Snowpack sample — Snodgrass Mountain, Crested Butte, Colorado (2/4/25, 12:06 PM MST)
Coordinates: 38.923, -106.968
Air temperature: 35 °F
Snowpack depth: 80 cm
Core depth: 40 cm
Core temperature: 32 °F
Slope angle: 14°, slope face: 78°
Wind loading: low
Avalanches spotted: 0
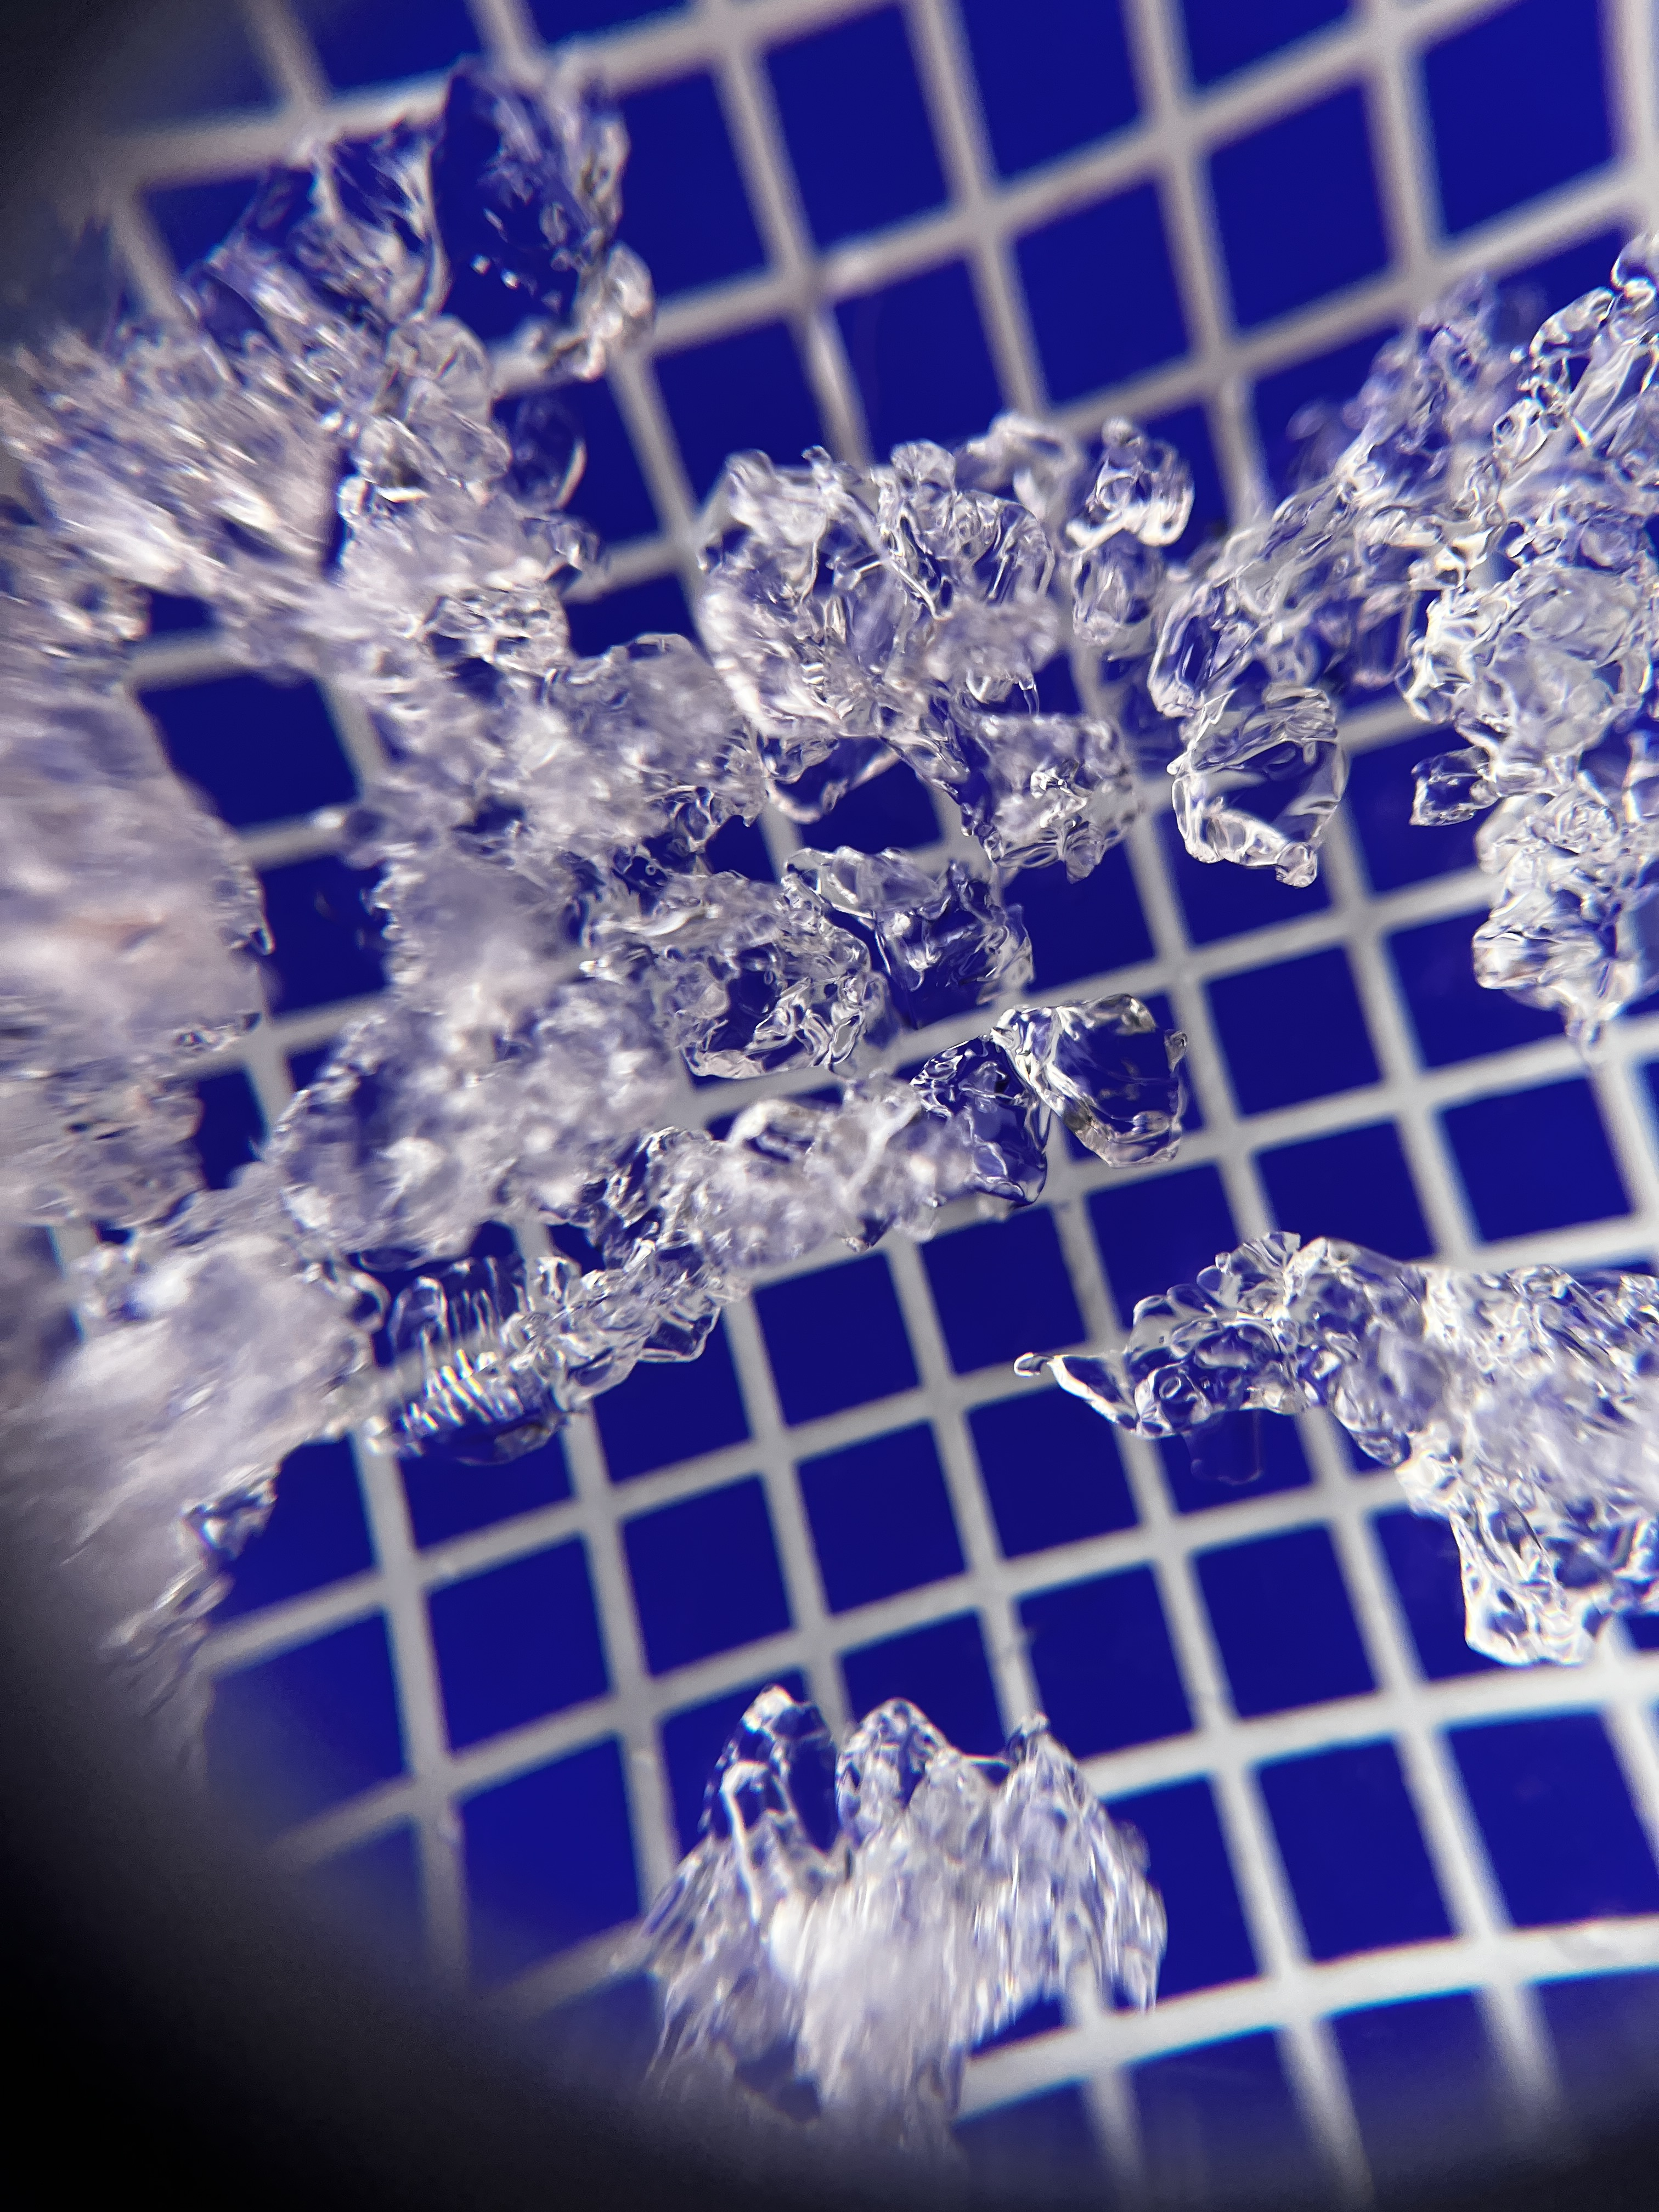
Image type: magnified_profile
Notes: No avalanches nearby, unusually warm weather for the last month reported by residents, Collected 25 yards from treeline